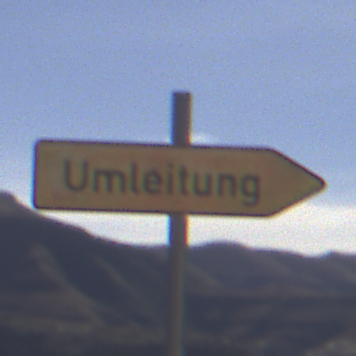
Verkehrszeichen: UmleitungswegweiserRechtsweisend
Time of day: Midday
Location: Outdoor (Nature)
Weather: Clear
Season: NotSpecified
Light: Natural